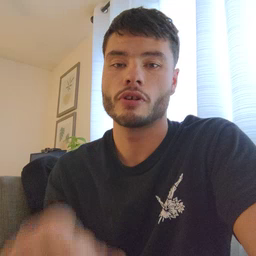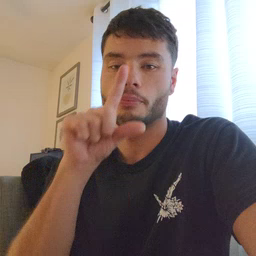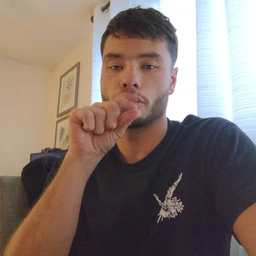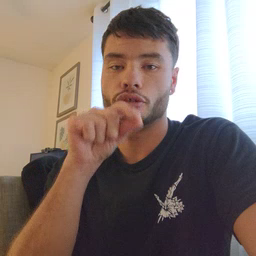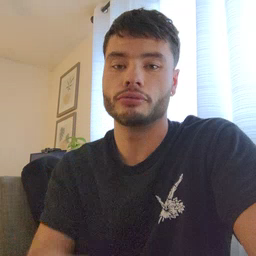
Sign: bird